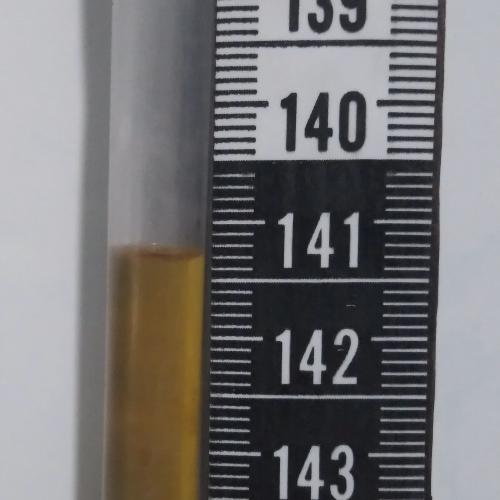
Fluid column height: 141.3 cm